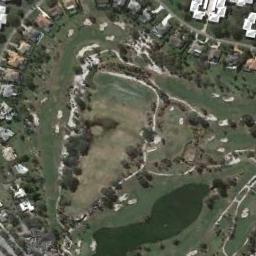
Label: golf_course